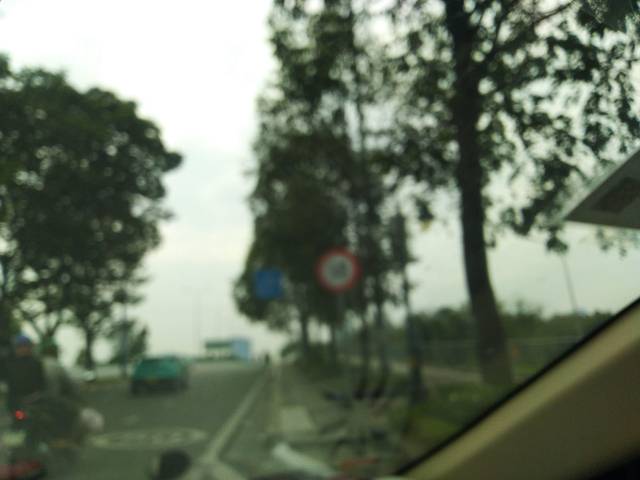
Region: Vietnam
Coordinates: 10.78, 106.735